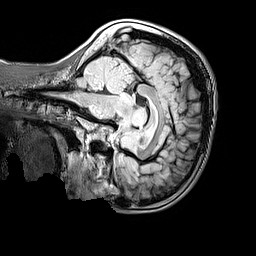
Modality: FLAIR
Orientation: sagittal
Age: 9
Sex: male
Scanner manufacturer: siemens
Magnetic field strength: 3 T
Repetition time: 5 s
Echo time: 0.388 s